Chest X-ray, AP view. Patient: 66 years old, sex F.
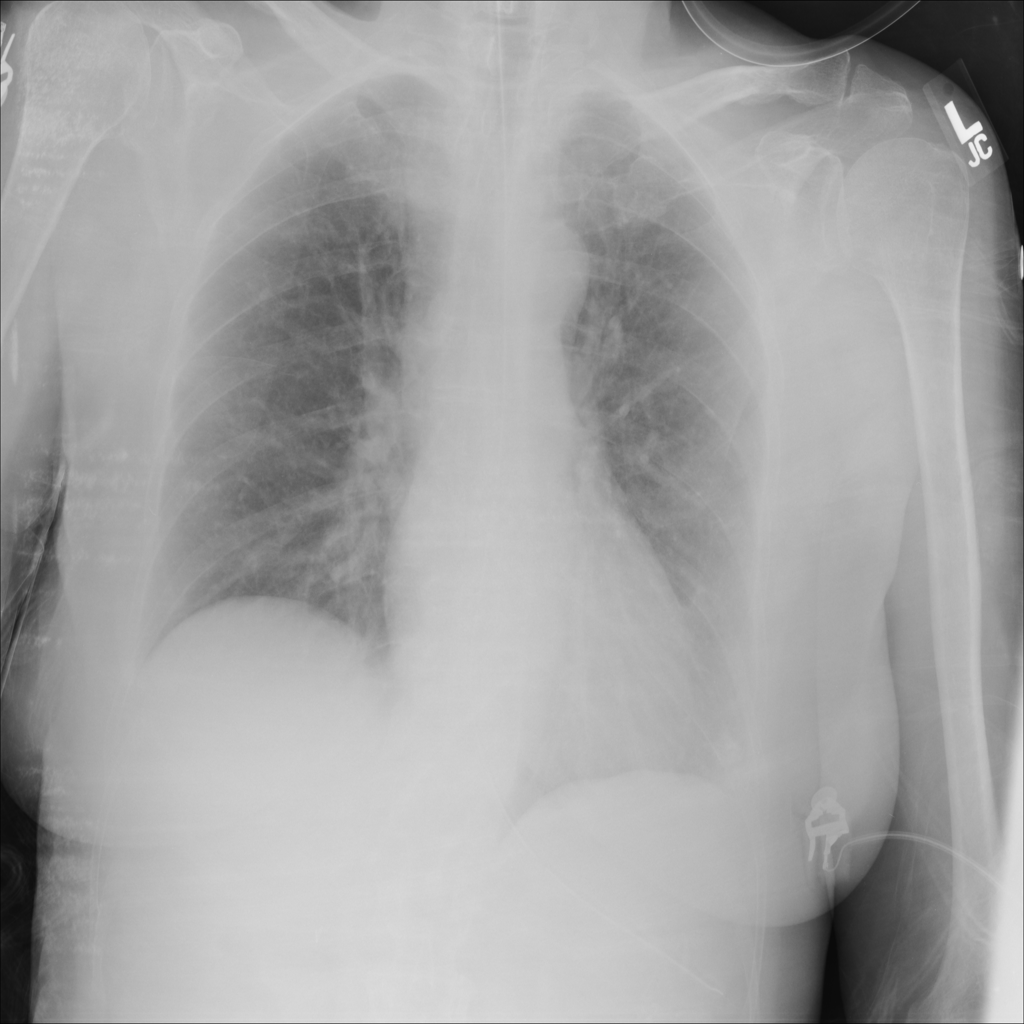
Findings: No Finding